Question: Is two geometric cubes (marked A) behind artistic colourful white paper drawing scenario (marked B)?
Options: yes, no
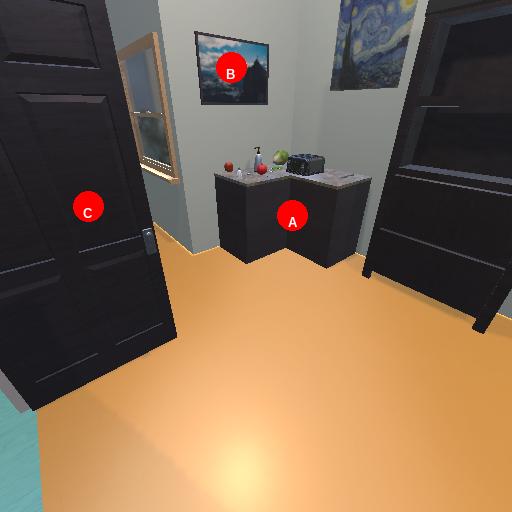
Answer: yes